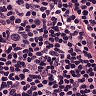
Metastatic tissue present: no